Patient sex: F
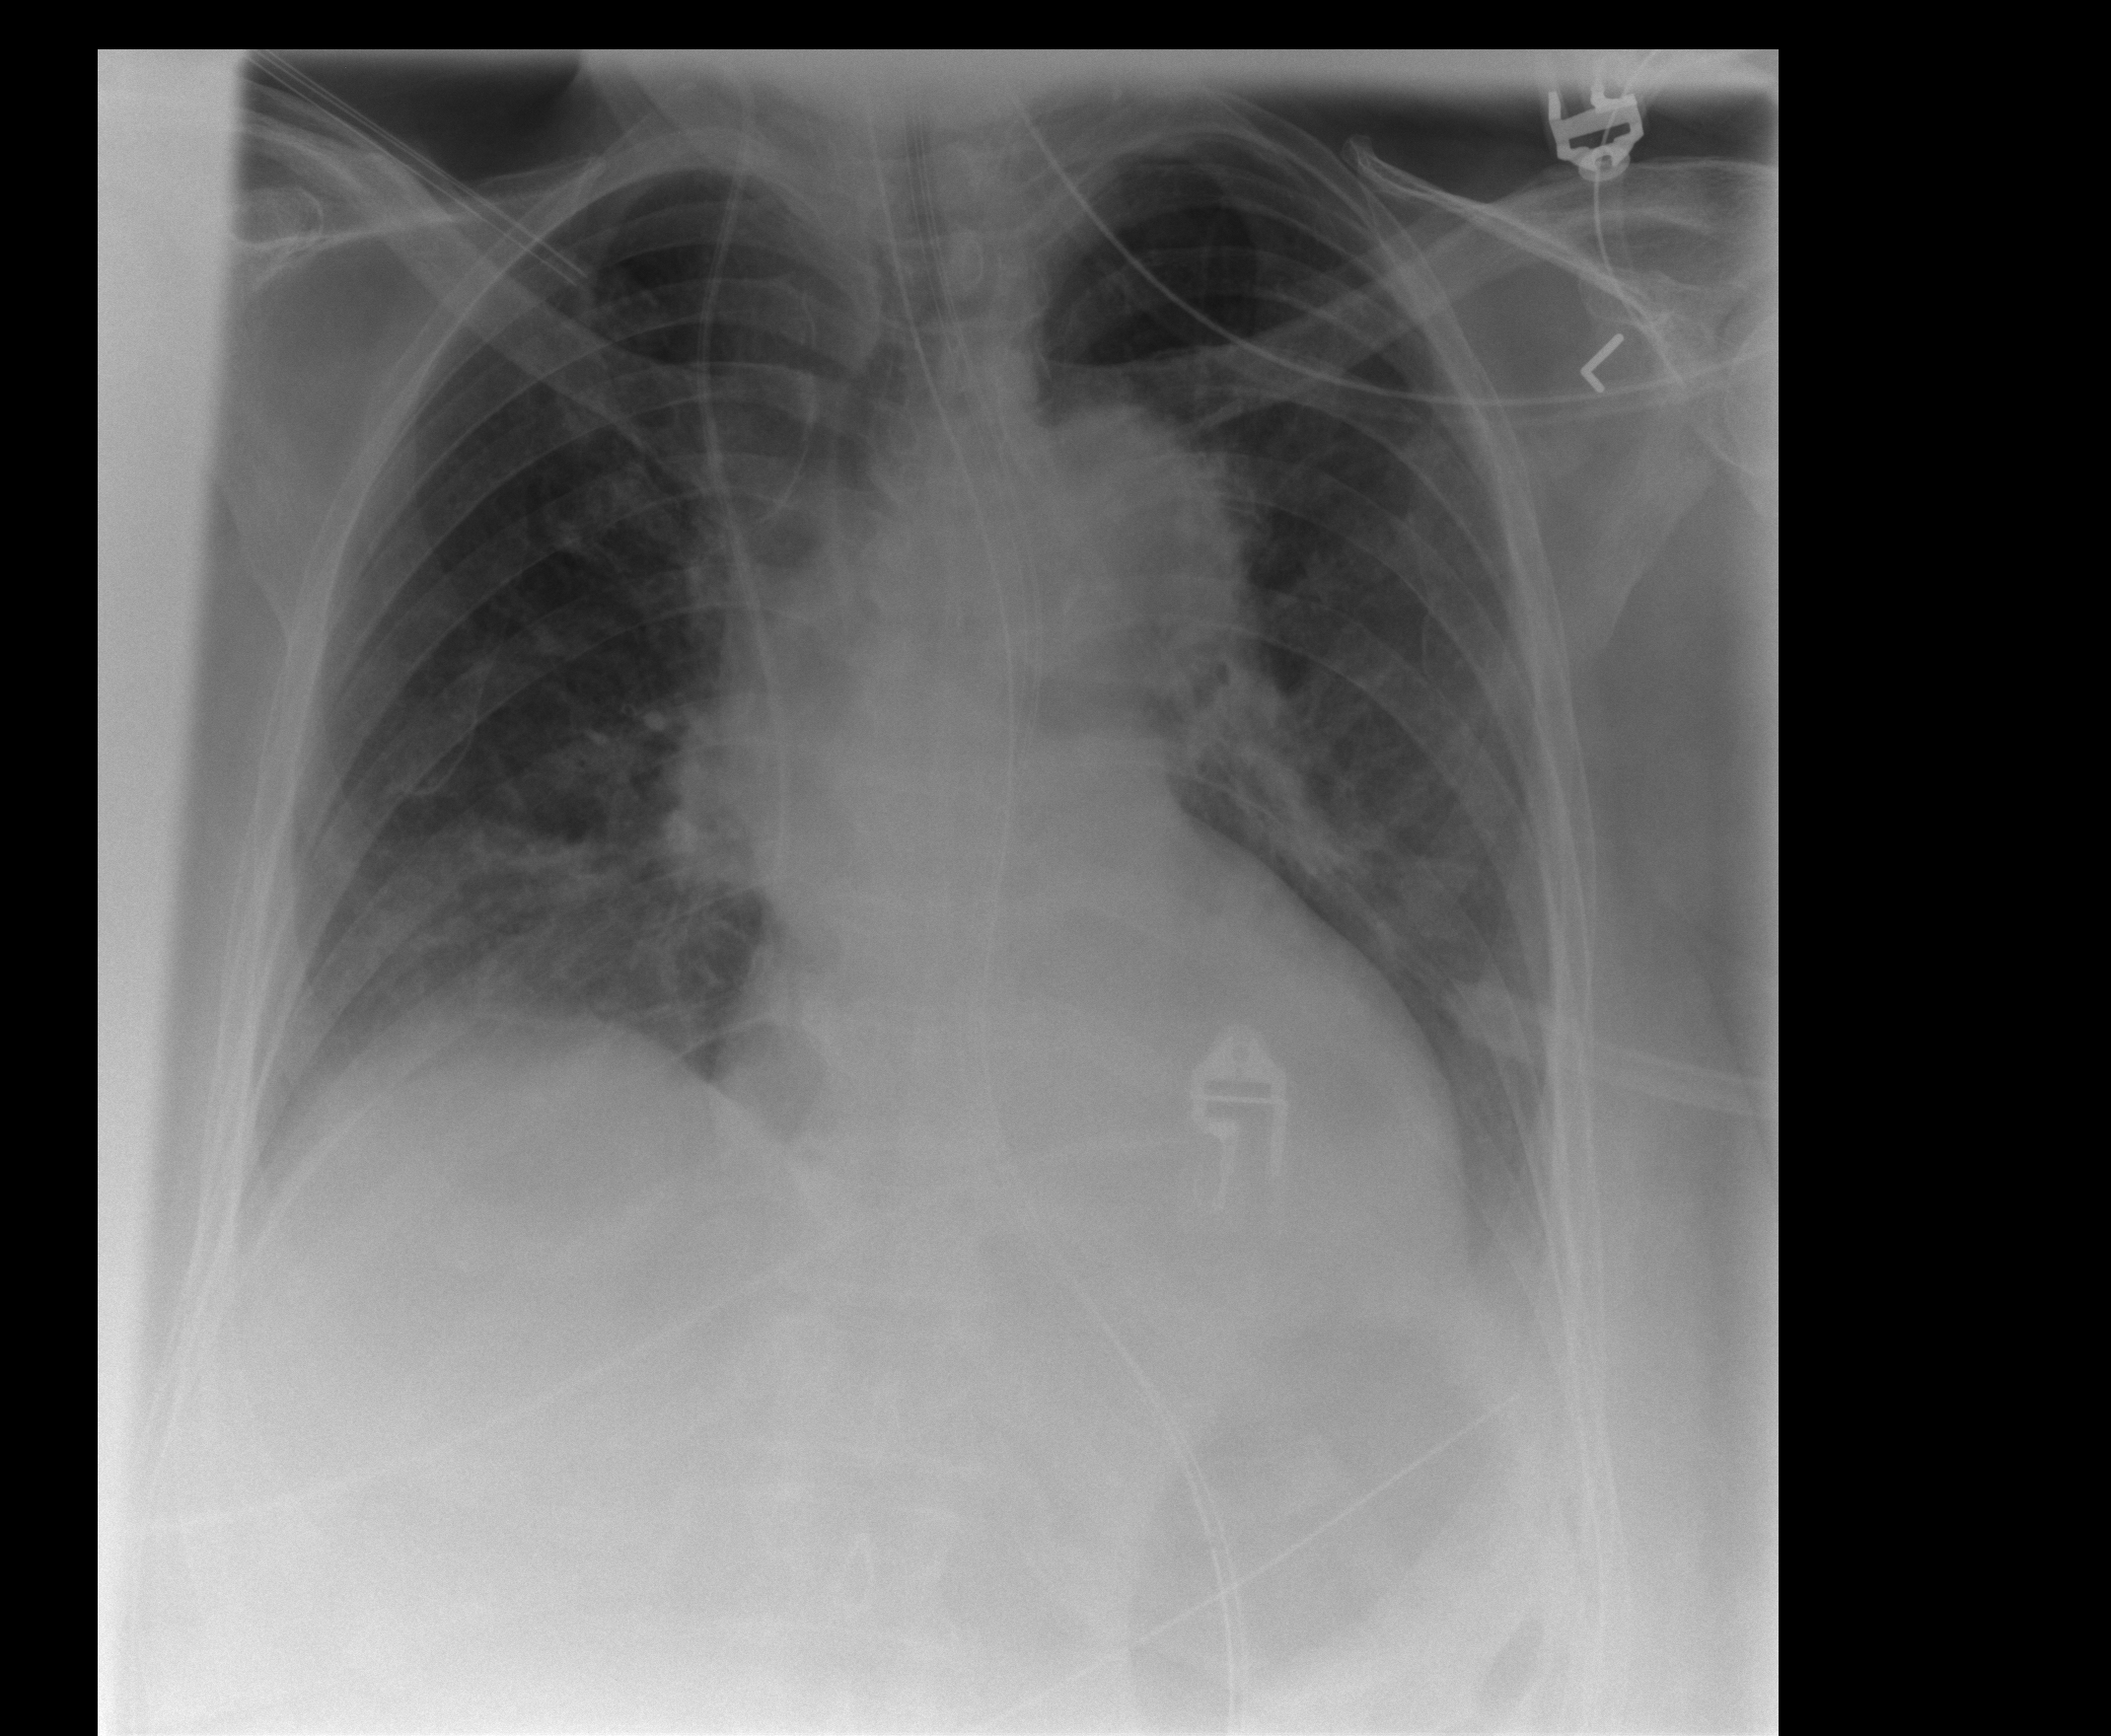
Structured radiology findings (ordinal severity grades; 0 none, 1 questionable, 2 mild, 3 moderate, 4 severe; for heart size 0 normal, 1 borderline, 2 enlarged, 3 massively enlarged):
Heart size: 2
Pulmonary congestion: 1
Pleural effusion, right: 0
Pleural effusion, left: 1
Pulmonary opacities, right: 0
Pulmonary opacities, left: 0
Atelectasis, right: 1
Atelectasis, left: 1